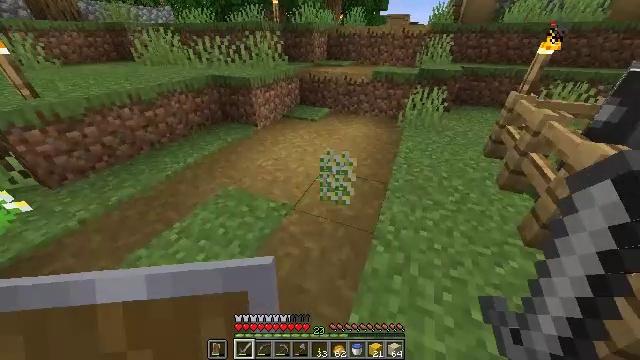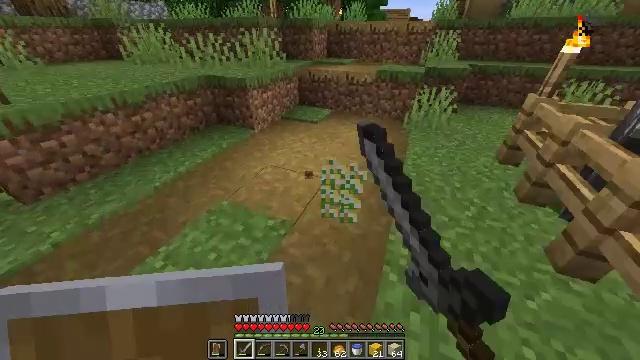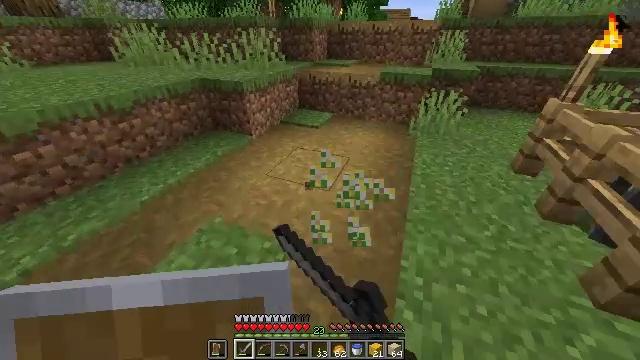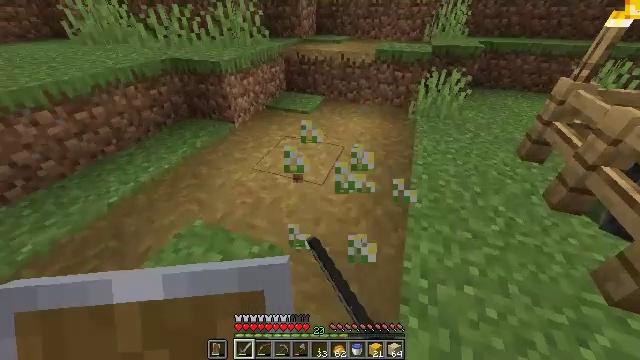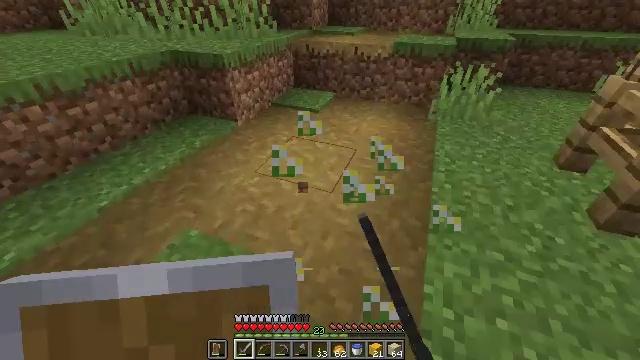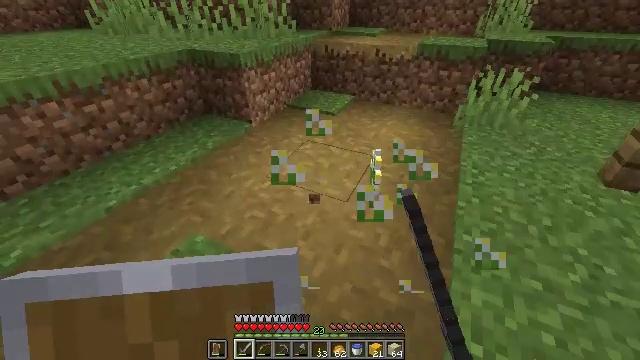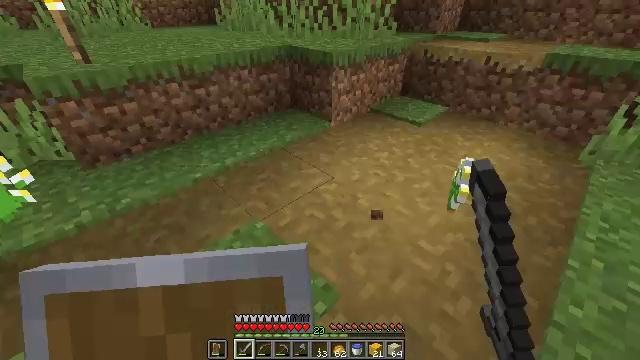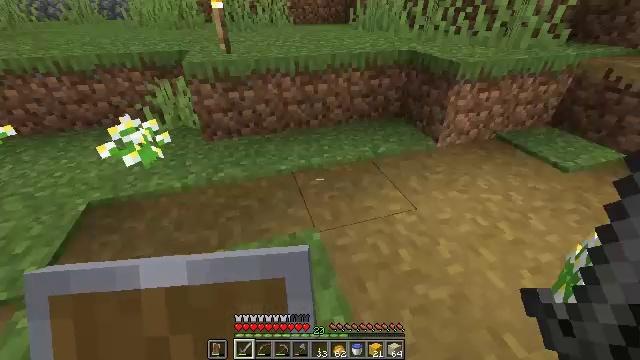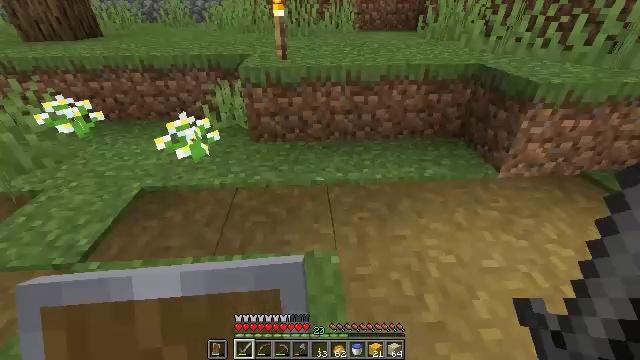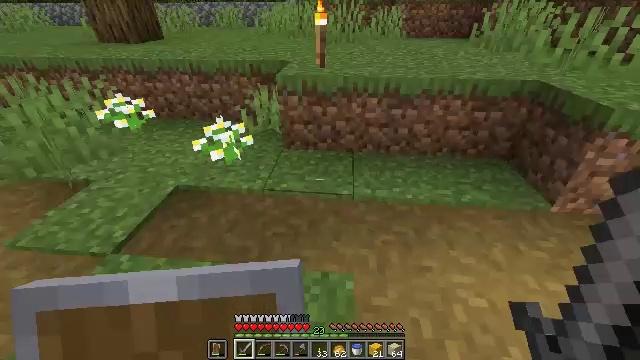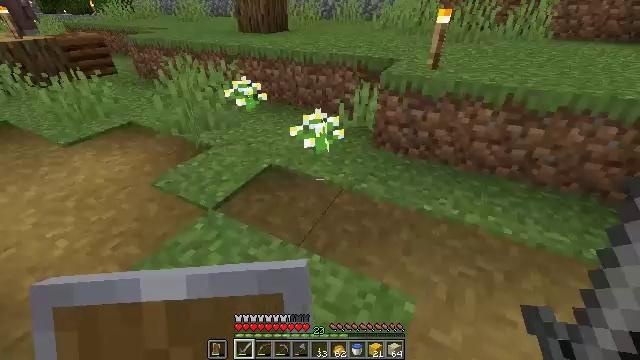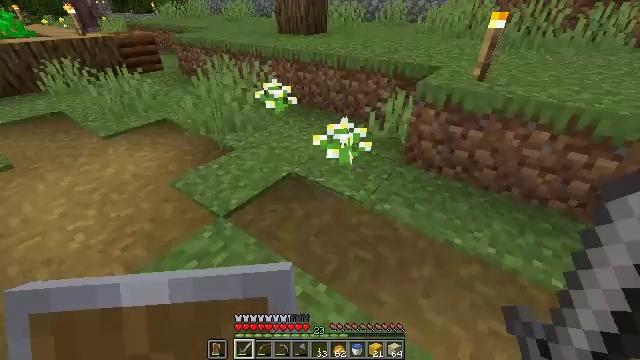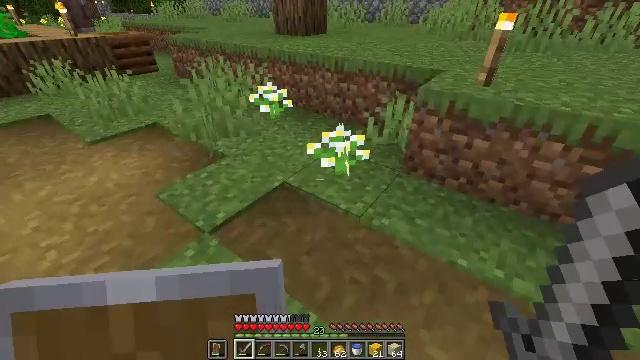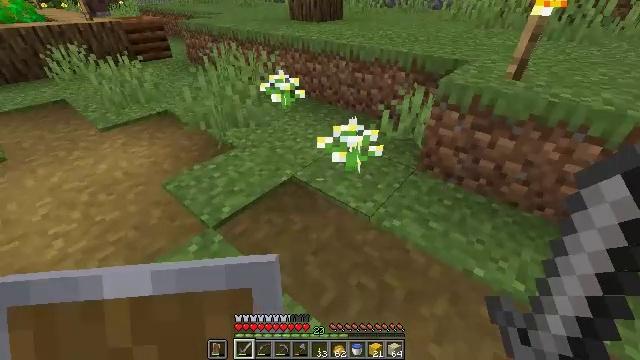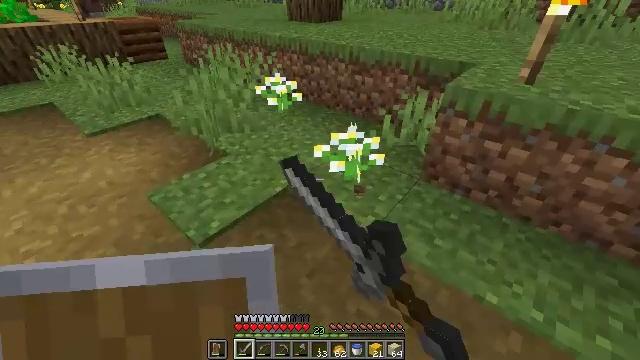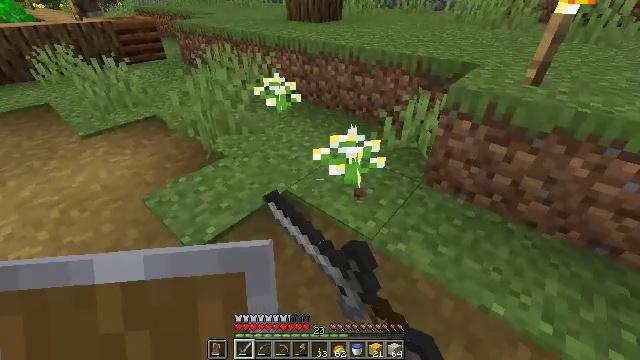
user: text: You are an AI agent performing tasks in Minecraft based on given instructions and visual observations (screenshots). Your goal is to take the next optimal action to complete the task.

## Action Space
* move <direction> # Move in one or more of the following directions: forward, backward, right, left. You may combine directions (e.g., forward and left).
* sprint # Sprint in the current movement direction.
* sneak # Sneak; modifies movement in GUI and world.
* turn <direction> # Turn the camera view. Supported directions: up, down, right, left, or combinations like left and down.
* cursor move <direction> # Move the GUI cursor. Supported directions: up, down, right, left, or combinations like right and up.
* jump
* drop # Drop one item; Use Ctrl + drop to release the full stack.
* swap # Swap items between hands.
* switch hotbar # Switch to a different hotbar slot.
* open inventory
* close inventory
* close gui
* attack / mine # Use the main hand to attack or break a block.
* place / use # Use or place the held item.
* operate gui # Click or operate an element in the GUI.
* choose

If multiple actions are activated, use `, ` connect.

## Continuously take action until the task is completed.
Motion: motion action
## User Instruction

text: Mine the azure bluet flower.
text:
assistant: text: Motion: move forward, attack / mine
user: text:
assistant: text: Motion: no_op
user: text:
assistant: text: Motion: turn right and down
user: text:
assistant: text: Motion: move forward, turn left
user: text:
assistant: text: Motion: move forward, turn left
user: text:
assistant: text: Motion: move forward and move right, turn left
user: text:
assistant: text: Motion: move forward and move right, turn left
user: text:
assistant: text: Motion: move forward and move right, turn left and up
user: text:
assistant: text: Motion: move forward, turn left
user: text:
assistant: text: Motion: move forward, turn left
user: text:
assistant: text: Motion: move forward, turn left
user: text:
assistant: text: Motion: move forward
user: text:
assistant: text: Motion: move forward, turn left and down, attack / mine
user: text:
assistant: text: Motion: move forward, attack / mine
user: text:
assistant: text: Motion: move forward
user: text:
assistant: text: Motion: move forward
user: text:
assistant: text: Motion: move forward, attack / mine
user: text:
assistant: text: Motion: move forward, turn right and down, attack / mine
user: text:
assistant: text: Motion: turn right and down, attack / mine
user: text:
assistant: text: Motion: move forward, turn left, attack / mine
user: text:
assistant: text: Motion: move forward, turn left
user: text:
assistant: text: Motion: move forward, turn right and down
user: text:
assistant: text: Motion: turn left
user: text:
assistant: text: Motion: move forward, turn left and up
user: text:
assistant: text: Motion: move forward
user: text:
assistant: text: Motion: move forward, turn left
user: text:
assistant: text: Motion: move forward, turn left
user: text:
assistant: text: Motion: move forward, turn left and down
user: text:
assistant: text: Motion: move forward, attack / mine
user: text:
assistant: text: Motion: move forward, turn down, attack / mine